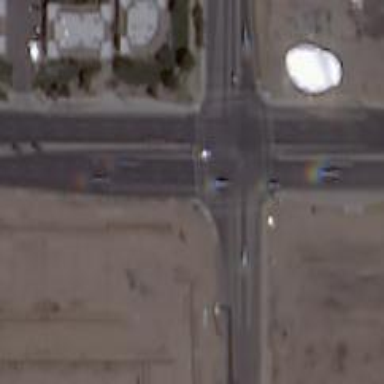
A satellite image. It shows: Crossing on the road.